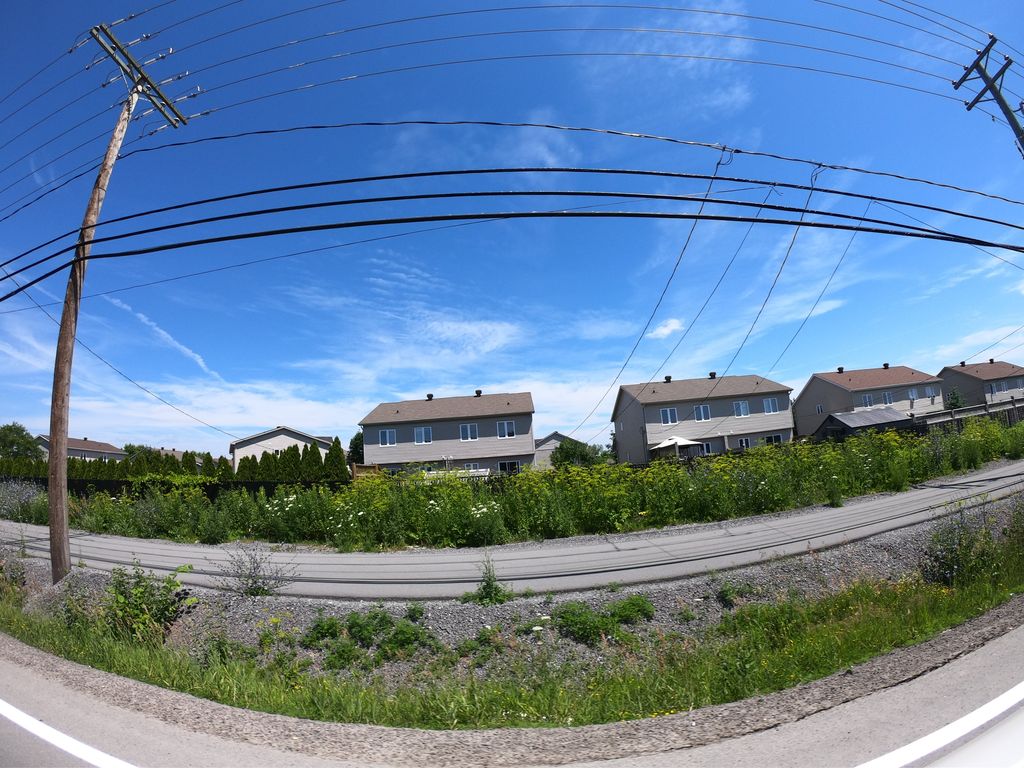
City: ottawa-gatineau